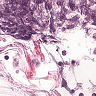
Metastatic tissue present: no